Interaction volume radius: 5 \u00c5
Interaction volume height: 10 \u00c5
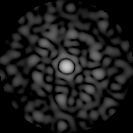
Disorder parameter: 0.7955